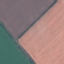
Label: AnnualCrop